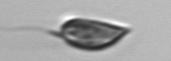
Label: Prorocentrum_triestinum